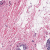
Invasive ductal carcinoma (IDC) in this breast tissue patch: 0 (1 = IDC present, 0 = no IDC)